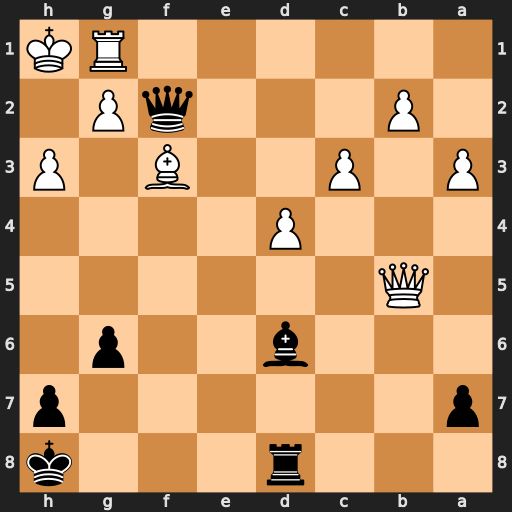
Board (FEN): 3r3k/p6p/3b2p1/1Q6/3P4/P1P2B1P/1P3qP1/6RK
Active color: b
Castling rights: -
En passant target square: -
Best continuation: Qg3 Qe5+ Bxe5